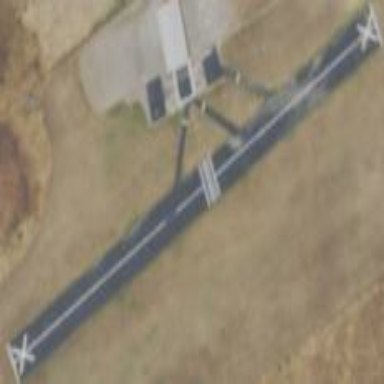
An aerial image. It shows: Model aerodrome pitch on airport runway.